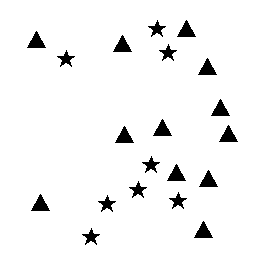
Squares: 0
Triangles: 12
Stars: 8
Total shapes: 20